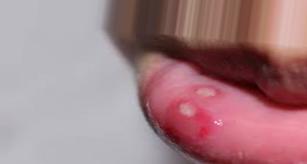
Condition: Mouth Ulcer